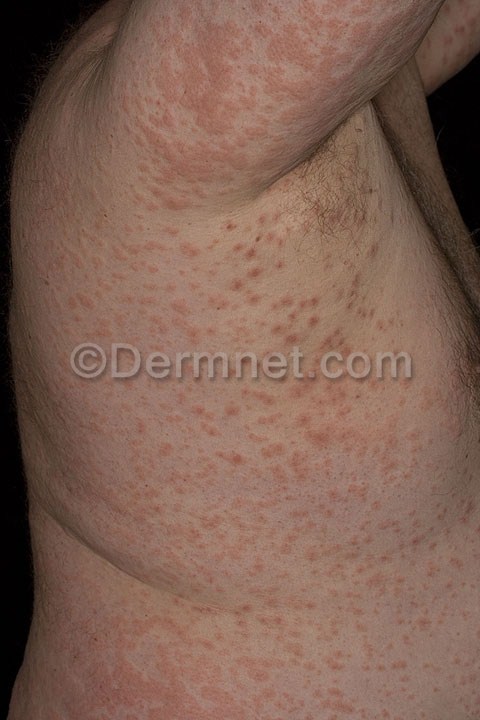
Disease: Vasculitis Photos